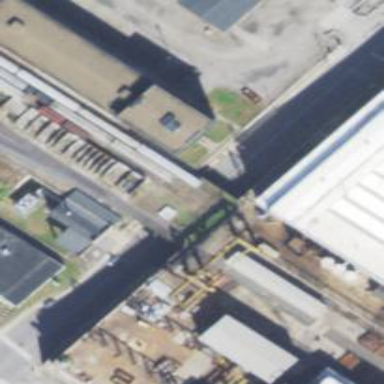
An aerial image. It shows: Railway spur bridge.